Interaction volume radius: 10 \u00c5
Interaction volume height: 25 \u00c5
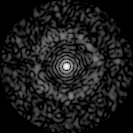
Disorder parameter: 0.8232